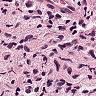
Metastatic tissue present: yes